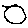
Label: circle